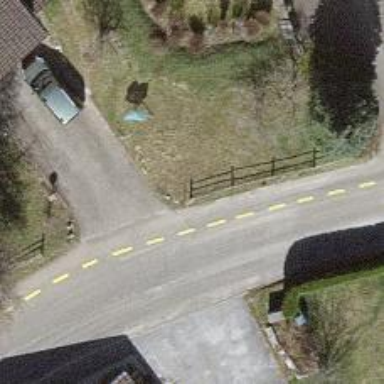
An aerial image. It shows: Fence.